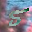
Label: 5